Question: I'm new to iOS development and I have an assignment where I need to implement a a UITextfield which upon a tap, brings a country selector UIPickerView.
I went through some online tutorials and got it working somehow. But it shows some strange behaviour which I can't seem to figure out.
Some strange black bars are appearing, with the picker content visibly duplicated each time I scroll.
I believe I've made a mistake in my code, forgive my lack of knowledge but can't seem to figure out what is wrong in the code.
Could you please tell me what has gone wrong?

'''
- (BOOL)textFieldShouldBeginEditing:(UITextField *)textField {
if ([textField isEqual:self.countryTextField]) {
countryPicker = [[UIPickerView alloc] initWithFrame:CGRectZero];
countryPicker.showsSelectionIndicator = YES;
self.countryPicker.delegate = self;
self.countryPicker.dataSource = self;
// [self.countryPicker reloadAllComponents];
countryPicker.showsSelectionIndicator = YES;
// [countryPicker init:self];
textField.inputView = countryPicker;
}
return YES;
}
- (UIView * ) pickerView: (UIPickerView * ) pickerView viewForRow: (NSInteger) row forComponent: (NSInteger) component reusingView: (UIView * ) view {
UILabel *label = [[UILabel alloc] initWithFrame:CGRectMake(0, 0, pickerView.frame.size.width, 44)];
label.text = [NSString stringWithFormat:@"%@", [[self.countries objectAtIndex:row] objectForKey:@"name"]];
[label setTextAlignment:UITextAlignmentLeft];
[label setBackgroundColor:[UIColor clearColor]];
[label setFont:[UIFont boldSystemFontOfSize:15]];
return label;
}
'''
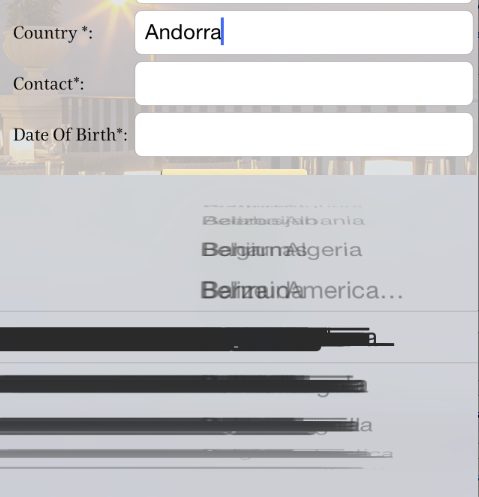
Answer: Well I finally found the issue. It was a silly mistake of defining a wrong number of components in numberOfComponentsInPickerView